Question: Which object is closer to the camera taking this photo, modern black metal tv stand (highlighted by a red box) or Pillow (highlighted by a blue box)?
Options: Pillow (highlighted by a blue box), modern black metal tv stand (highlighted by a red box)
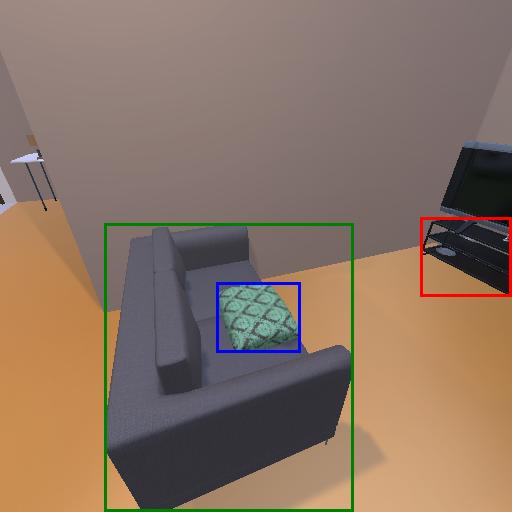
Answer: Pillow (highlighted by a blue box)